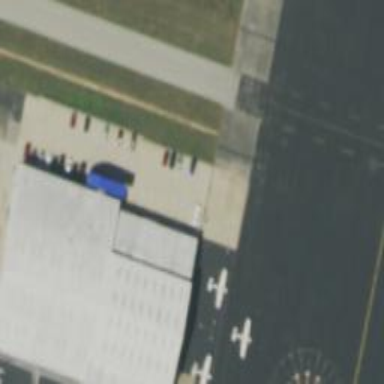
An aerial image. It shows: Hangar building.